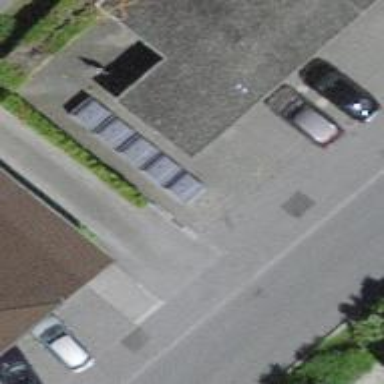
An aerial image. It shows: Recycling container in the area designated for recycling.